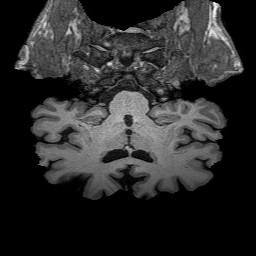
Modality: T1w
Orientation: sagittal
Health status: healthy